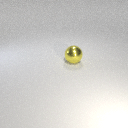
large yellow metal sphere